Question: According to MSDN, if all arrays are reference type, then why in the given sample code, the new value of 't2' doesn't reflect the change in 't1'?
'''
string[] data = new[] { "One", "Two" };
var t1 = data[0];
Console.WriteLine(t1);
var t2 = t1;
t2 = "Three"; //assigning the new value, and this should reflect in t1
Console.WriteLine(t2);
Console.WriteLine(t1); // this should print 'Three', but it prints 'One'
Console.Read();
'''

<URL>
> Arrays are mechanisms that allow you to treat several items as a
single collection. The Microsoft®️ .NET Common Language Runtime (CLR)
supports single-dimensional arrays, multidimensional arrays, and
jagged arrays (arrays of arrays). All array types are implicitly
derived from System.Array, which itself is derived from System.Object.
This means that all arrays are always reference types which are
allocated on the managed heap, and your app's variable contains a
reference to the array and not the array itself.
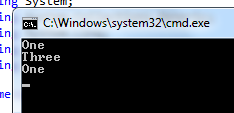
Answer: One picture is worth a thousand words, so here is what's going on:

The effect of the assignment of '"Three"' to 't2' is that before the assignment 't1' and 't2' referenced the same object, but after the assignment they reference different objects. Nothing else is going on here.
The situation would have been different if you had an array of objects, and manipulated their value instead of setting their references. For example, imagine replacing the array of strings with an array of 'StringBuilder' objects, and calling 't2.Replace("Two", "Three")' instead of the assignment. Now the effect would be different, because 't1', 't2', and 'data[0]' would be pointing to the same object.